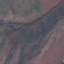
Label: HerbaceousVegetation